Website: apple-inc
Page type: account-selection
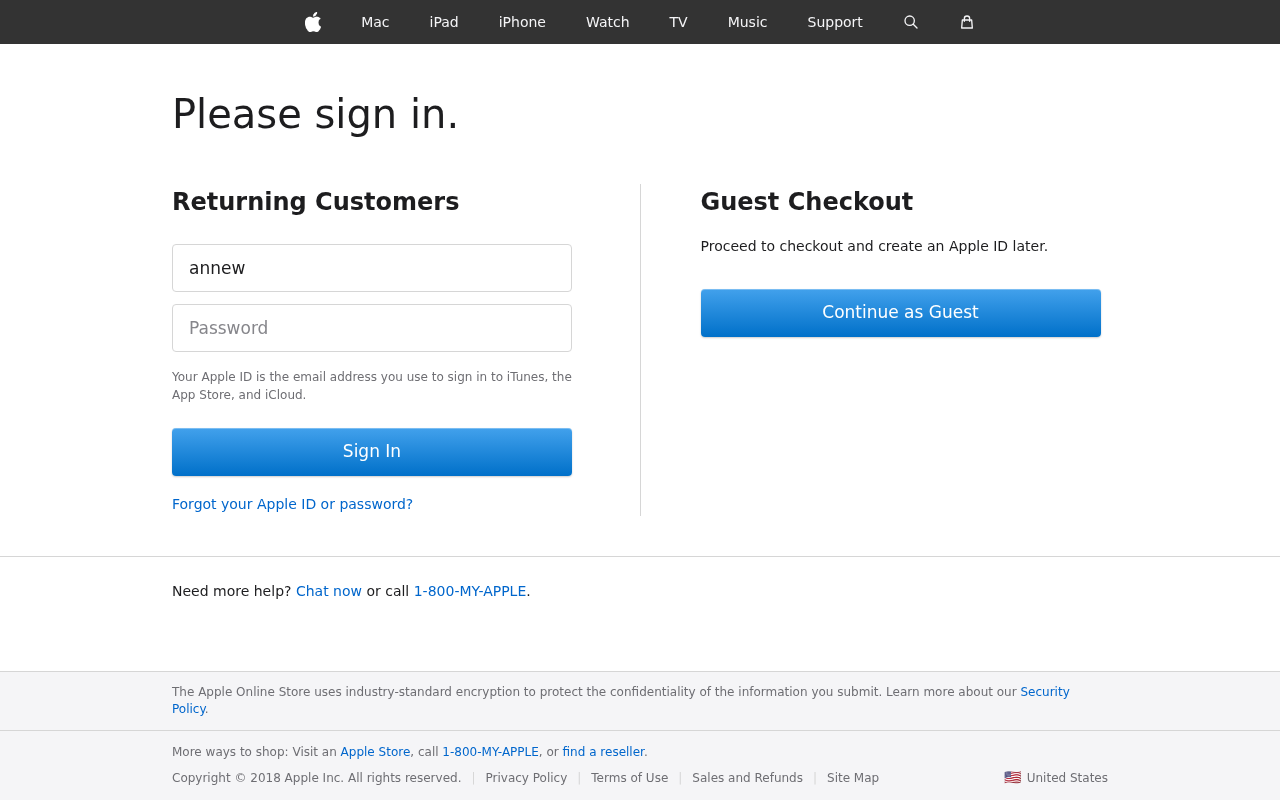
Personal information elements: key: PII_LOGIN_USERNAME
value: annewright68